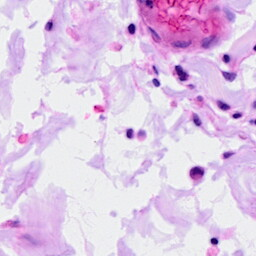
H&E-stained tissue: Ovarian